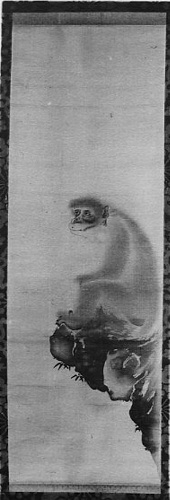
Artist: Mori Sosen
Artist bio: Japanese, 1747–1821
Date: style of 18th century
Object type: Hanging scroll
Classification: Paintings
Medium: Hanging scroll; ink and color on silk
Culture: Japan
Dimensions: 40 1/2 x 13 3/4 in. (102.9 x 34.9 cm)
Department: Asian Art
Credit line: Bequest of Katherine S. Dreier, 1952
Accession year: 1952
Repository: Metropolitan Museum of Art, New York, NY
Tags: Monkeys